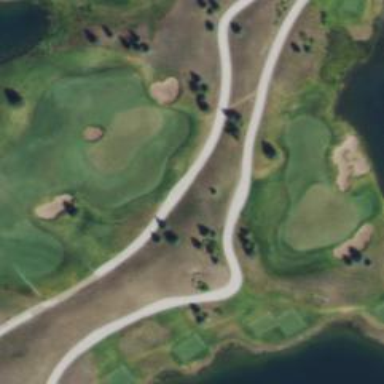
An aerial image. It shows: Nordic path groomed for classic and skating. It resembles golf cart path.